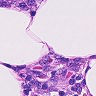
Metastatic tissue present: no